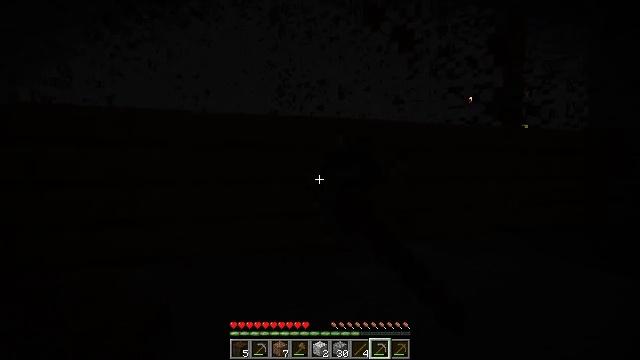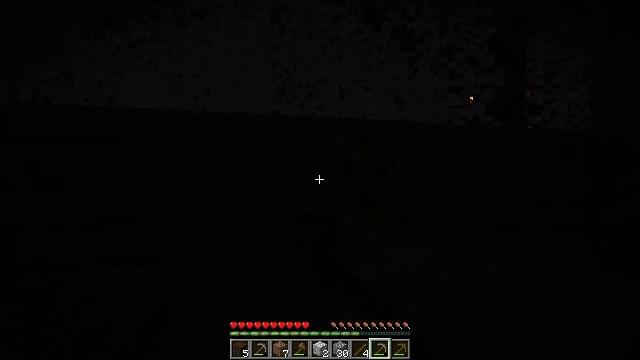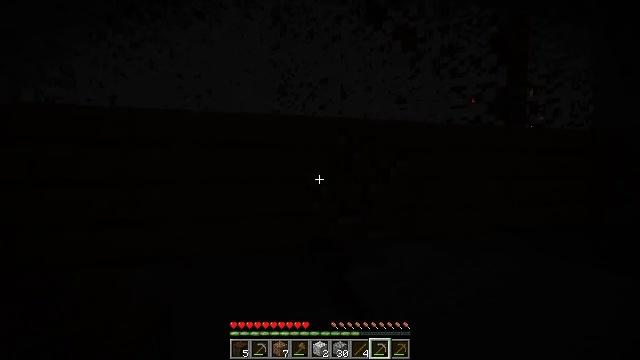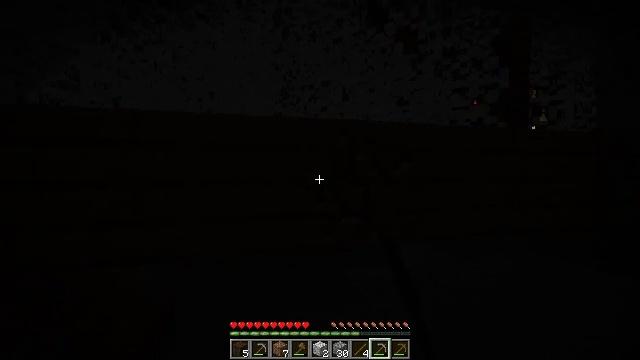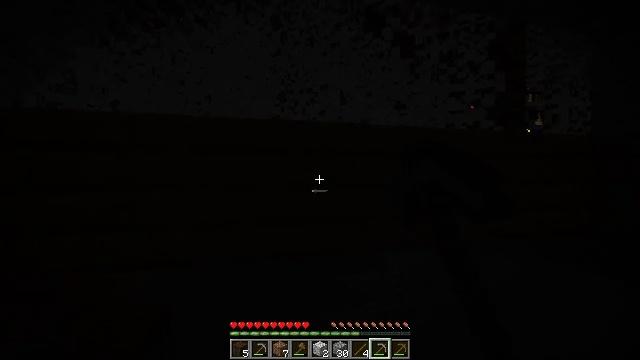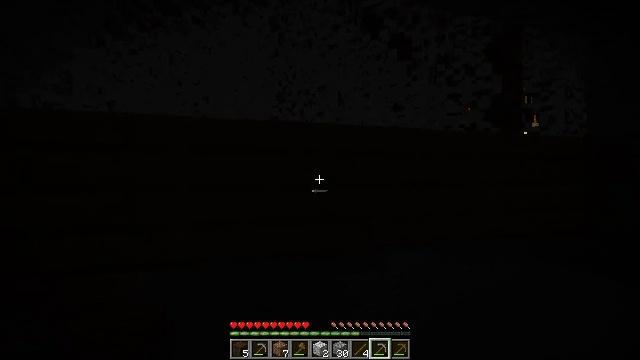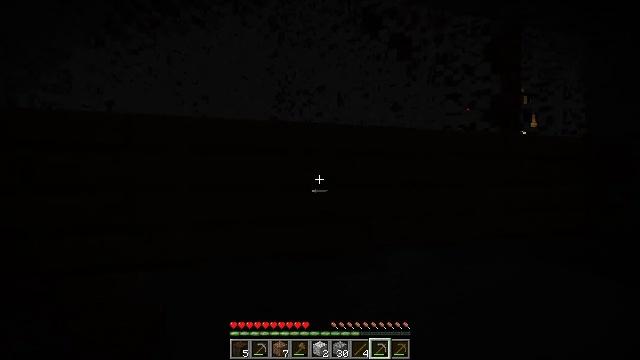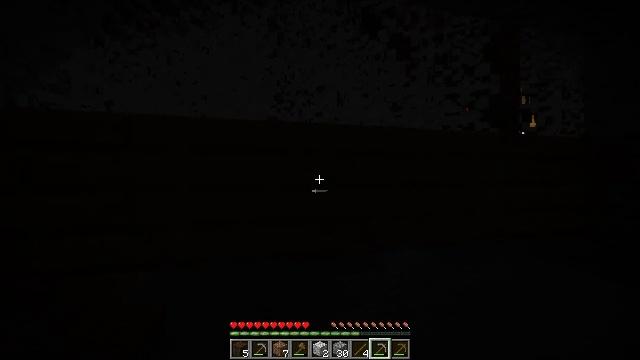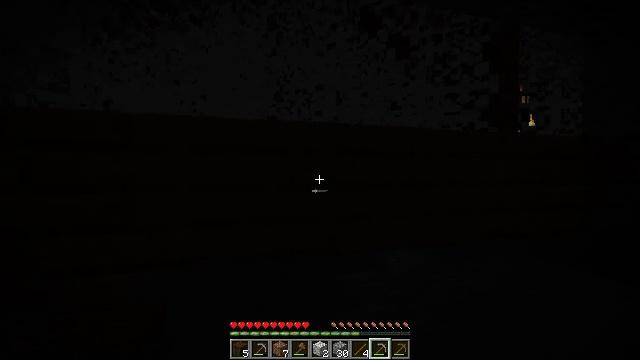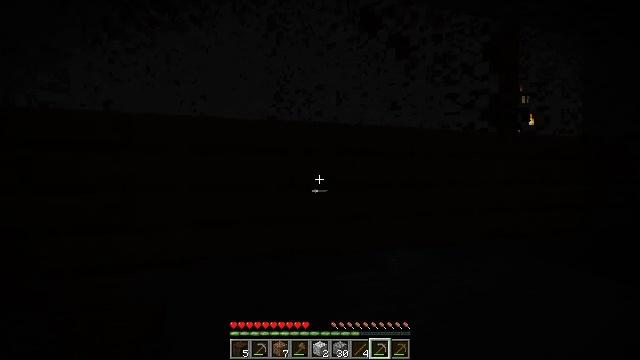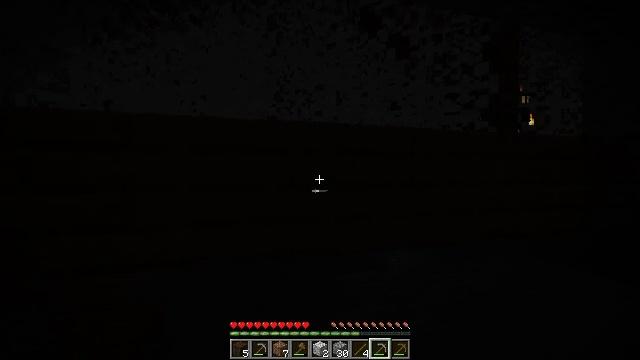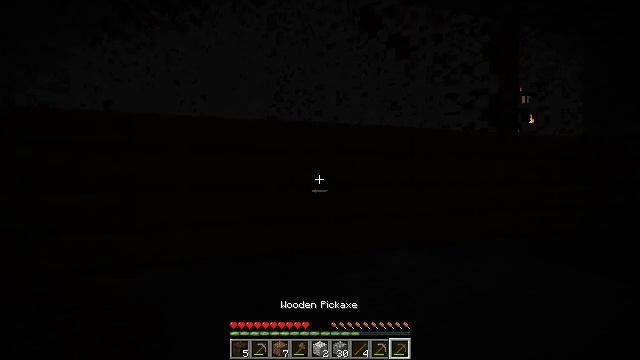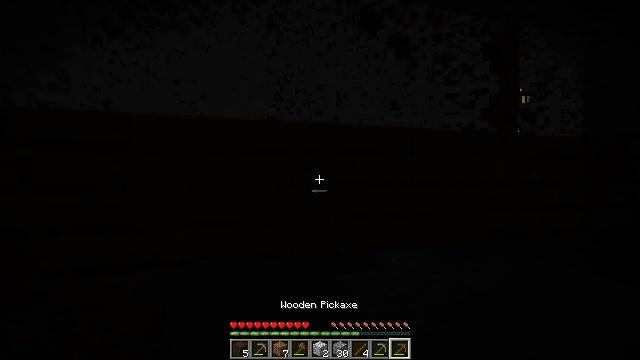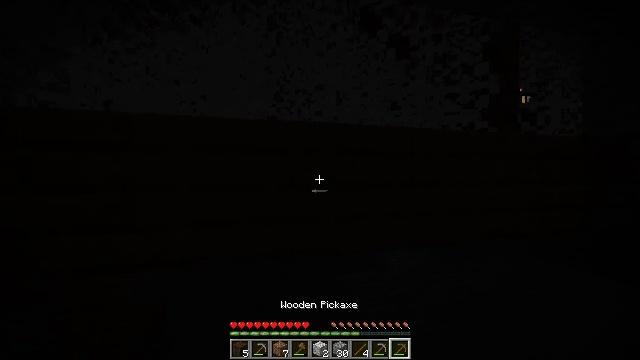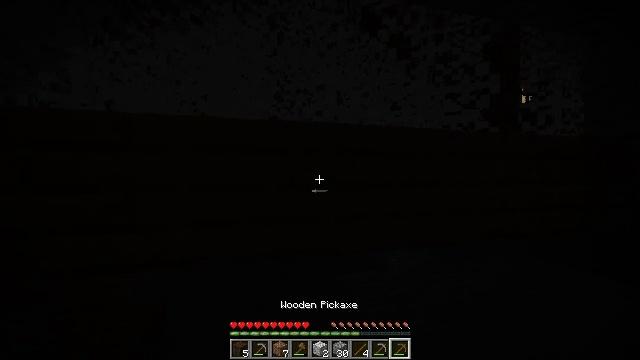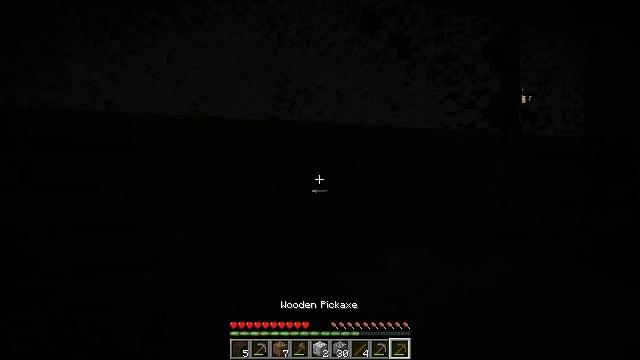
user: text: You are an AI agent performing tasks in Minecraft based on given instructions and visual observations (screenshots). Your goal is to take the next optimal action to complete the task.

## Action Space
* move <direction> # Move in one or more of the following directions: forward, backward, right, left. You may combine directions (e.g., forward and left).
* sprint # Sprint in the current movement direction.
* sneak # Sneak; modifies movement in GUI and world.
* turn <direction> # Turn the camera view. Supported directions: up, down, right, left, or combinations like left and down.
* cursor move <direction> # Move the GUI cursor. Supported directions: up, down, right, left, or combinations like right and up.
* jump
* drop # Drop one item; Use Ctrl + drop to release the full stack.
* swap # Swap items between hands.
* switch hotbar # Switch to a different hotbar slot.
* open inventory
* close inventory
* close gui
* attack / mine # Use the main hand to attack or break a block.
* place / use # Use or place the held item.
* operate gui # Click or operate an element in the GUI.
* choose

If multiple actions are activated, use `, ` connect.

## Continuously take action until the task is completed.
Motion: motion action
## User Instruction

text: Retrieve oak planks from the wooden block.
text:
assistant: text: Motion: attack / mine
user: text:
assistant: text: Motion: attack / mine
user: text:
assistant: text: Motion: attack / mine
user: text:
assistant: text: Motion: no_op
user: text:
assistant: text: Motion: no_op
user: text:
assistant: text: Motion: no_op
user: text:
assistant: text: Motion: no_op
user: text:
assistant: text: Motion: no_op
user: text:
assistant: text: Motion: no_op
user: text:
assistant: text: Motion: no_op
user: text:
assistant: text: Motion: no_op
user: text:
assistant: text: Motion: no_op
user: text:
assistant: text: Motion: no_op
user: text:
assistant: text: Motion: no_op
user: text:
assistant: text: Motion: no_op
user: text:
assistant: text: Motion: no_op
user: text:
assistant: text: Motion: no_op
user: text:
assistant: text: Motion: no_op
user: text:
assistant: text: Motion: no_op
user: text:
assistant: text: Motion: no_op
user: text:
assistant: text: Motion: no_op
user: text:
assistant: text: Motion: no_op
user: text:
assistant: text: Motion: no_op
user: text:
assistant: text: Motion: no_op
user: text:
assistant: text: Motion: no_op
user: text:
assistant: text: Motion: no_op
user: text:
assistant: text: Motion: no_op
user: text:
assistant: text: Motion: no_op
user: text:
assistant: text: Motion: no_op
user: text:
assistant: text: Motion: no_op